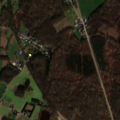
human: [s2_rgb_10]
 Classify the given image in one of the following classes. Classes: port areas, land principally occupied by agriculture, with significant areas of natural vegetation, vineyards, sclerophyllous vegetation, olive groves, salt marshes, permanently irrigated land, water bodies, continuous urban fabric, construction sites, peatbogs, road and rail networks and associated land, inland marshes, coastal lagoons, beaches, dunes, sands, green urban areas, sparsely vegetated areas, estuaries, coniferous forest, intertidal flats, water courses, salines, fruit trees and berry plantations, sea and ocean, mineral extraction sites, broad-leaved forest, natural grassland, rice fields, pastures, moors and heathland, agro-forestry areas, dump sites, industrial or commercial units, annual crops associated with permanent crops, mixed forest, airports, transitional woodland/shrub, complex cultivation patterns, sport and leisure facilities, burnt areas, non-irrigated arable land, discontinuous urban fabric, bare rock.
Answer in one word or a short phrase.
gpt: discontinuous urban fabric, industrial or commercial units, non-irrigated arable land, pastures, land principally occupied by agriculture, with significant areas of natural vegetation, broad-leaved forest, mixed forest